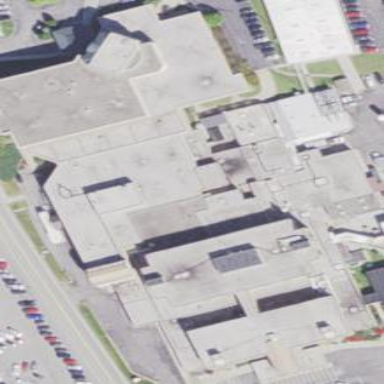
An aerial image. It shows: Hospital building.